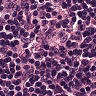
Metastatic tissue present: yes